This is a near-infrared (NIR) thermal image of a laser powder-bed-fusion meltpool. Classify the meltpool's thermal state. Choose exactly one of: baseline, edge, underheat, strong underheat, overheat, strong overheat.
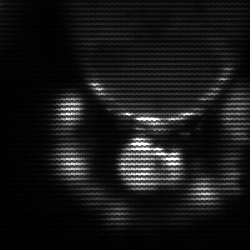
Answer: edge